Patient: sex F, age 34
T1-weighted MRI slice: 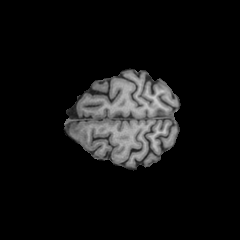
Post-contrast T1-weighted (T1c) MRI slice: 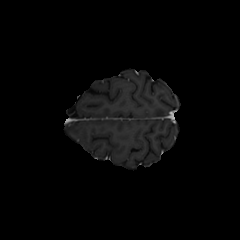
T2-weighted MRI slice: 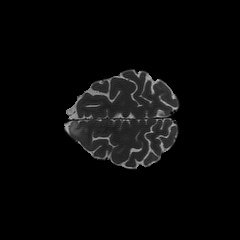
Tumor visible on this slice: yes
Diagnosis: Astrocytoma, IDH-mutant
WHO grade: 2